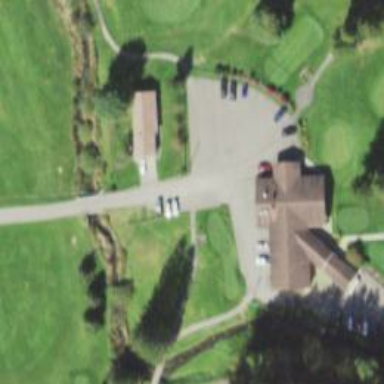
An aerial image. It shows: Path for both road and golf.